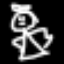
Label: angel